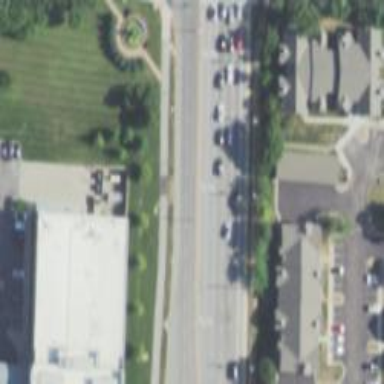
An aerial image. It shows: Dash road marking.